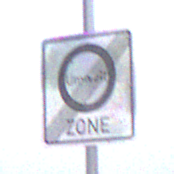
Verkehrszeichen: EndeUmweltzone
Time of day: MorningAfternoon
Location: Outdoor (RoadRail)
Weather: Overcast
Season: NotSpecified
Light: Natural